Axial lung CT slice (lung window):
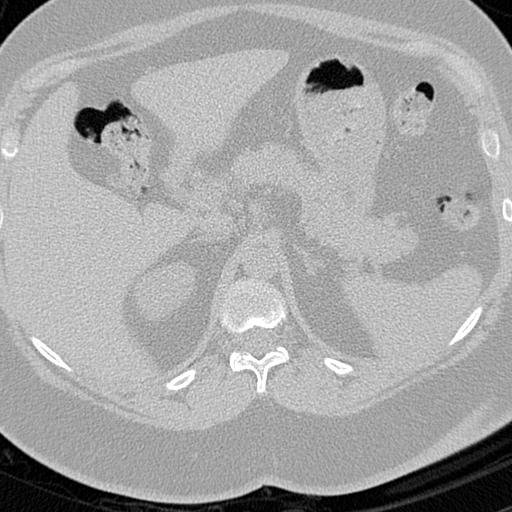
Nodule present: no